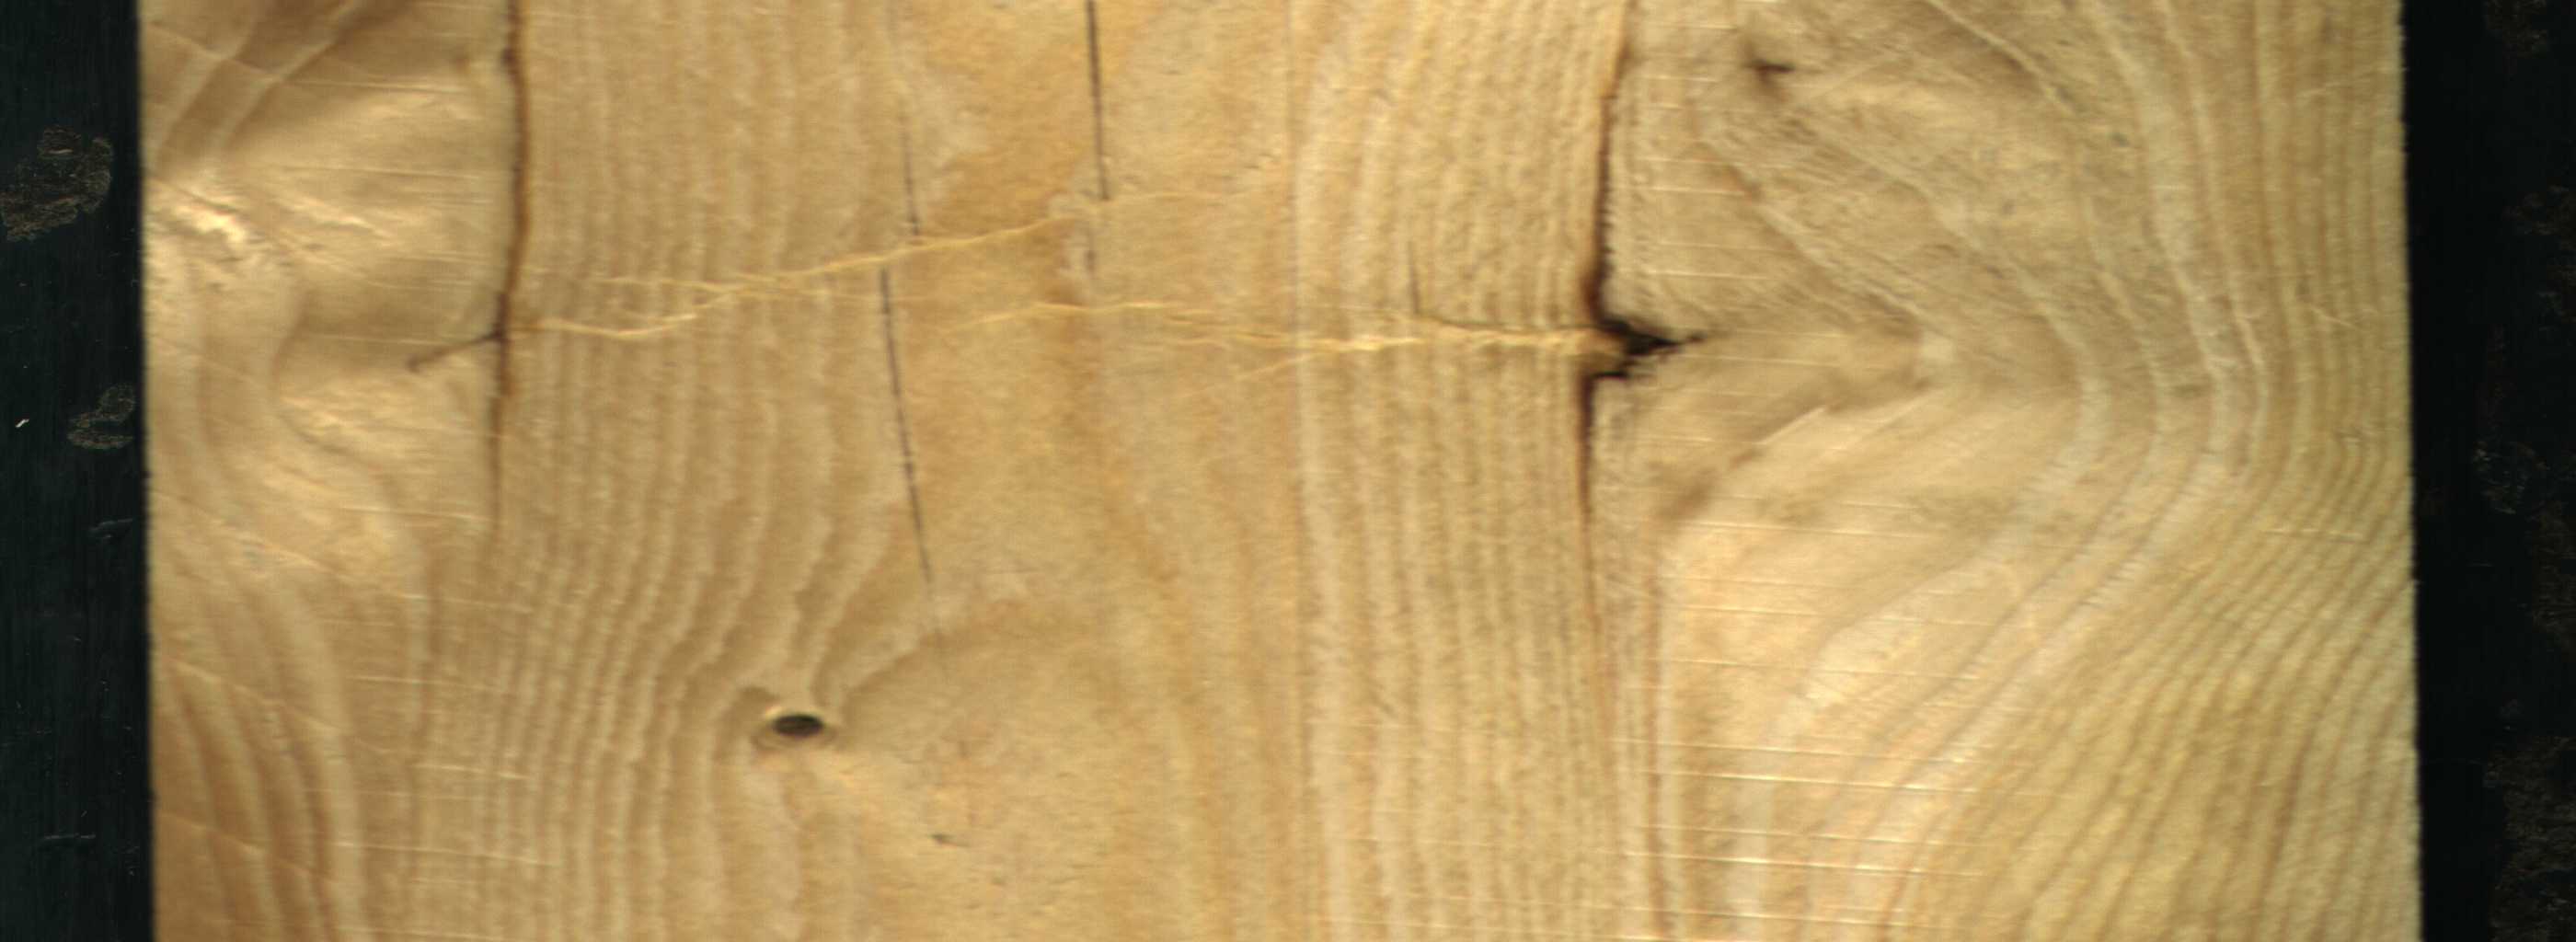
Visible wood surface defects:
resin
resin
resin
Crack
Crack
Dead_Knot
Dead_Knot